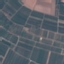
Land use / land cover class: PermanentCrop